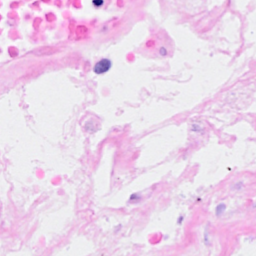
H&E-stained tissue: Breast